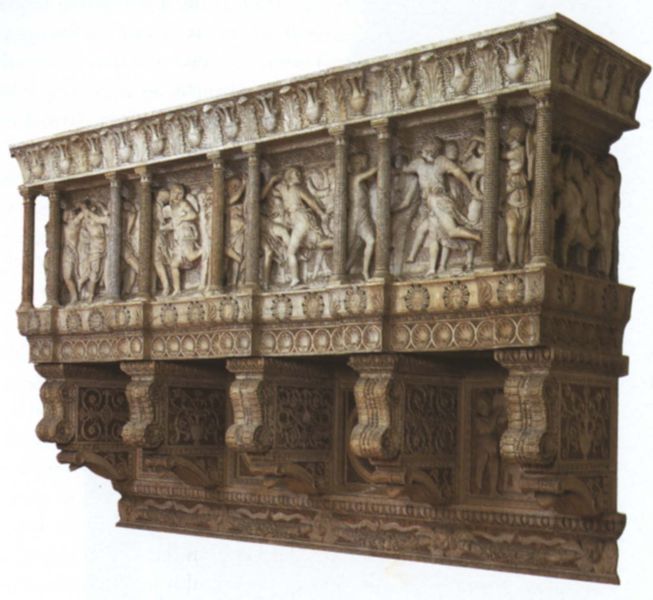
Titel: Cantoria
Künstler: Donatello
Institution: Florenz, Museo dell´Opera del Duomo
Schlagwörter: menschen, bewegung, säule, säulen, ornament, sockel, stein, relief, figuren, ornamente, kreise, kapitelle, szenen, nischen